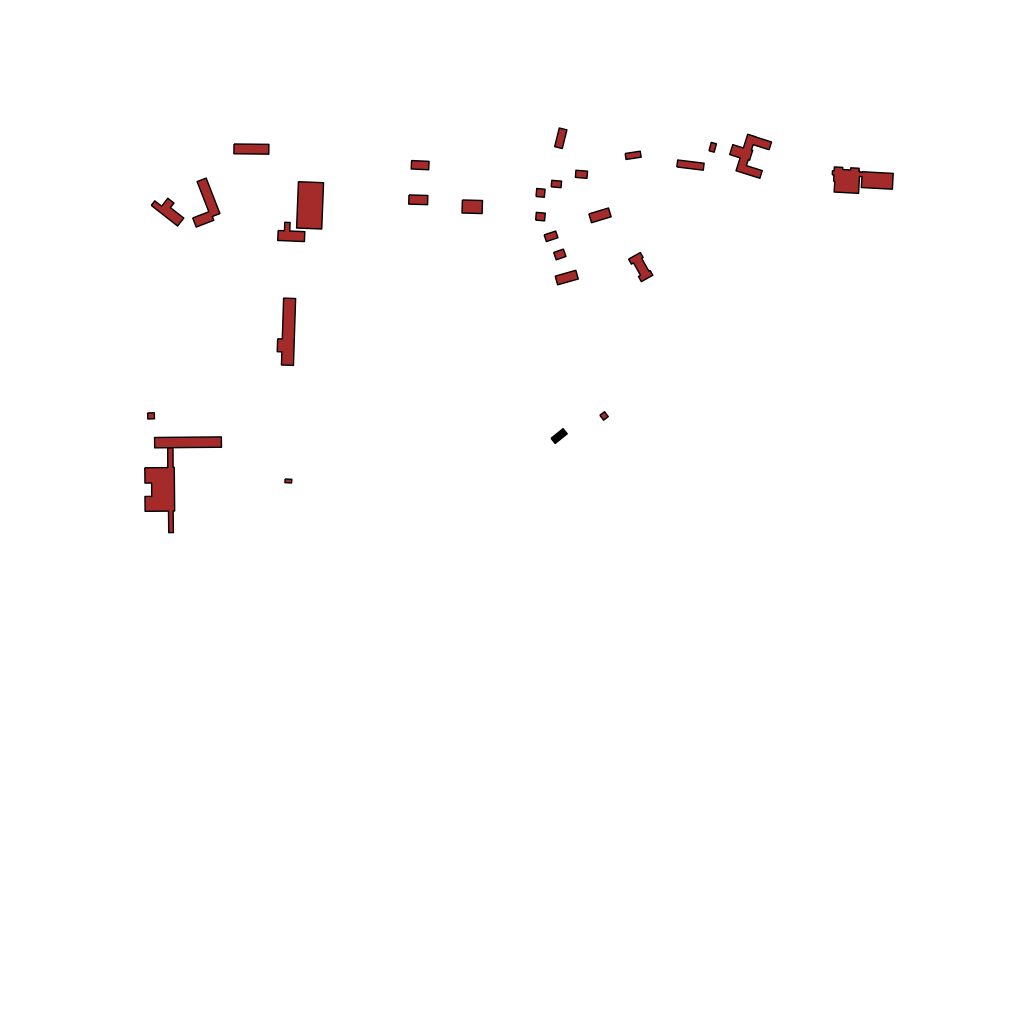
Tags: overhead vector_map, recreation, residential, individual_rise, low_rise, density_1, Building, Facility, 1.0 km²